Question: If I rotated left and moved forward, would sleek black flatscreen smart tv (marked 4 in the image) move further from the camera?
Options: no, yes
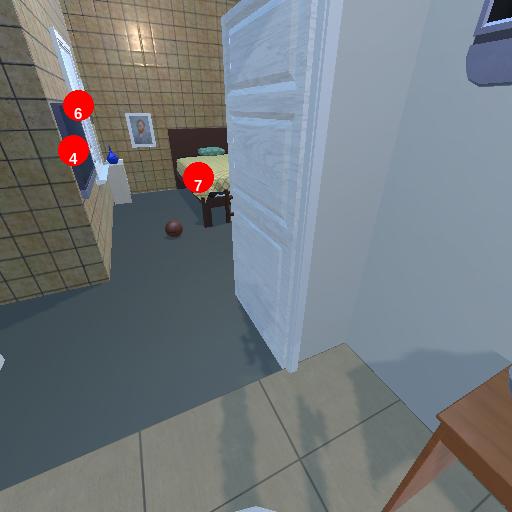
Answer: no